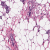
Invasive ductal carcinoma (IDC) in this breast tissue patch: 1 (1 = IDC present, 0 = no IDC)